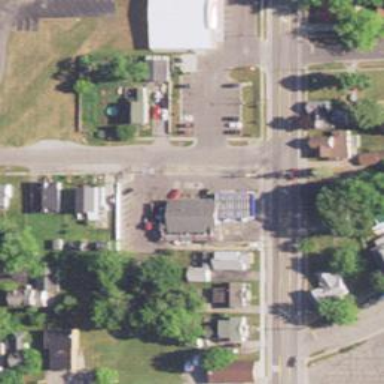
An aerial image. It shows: Convenience shop.